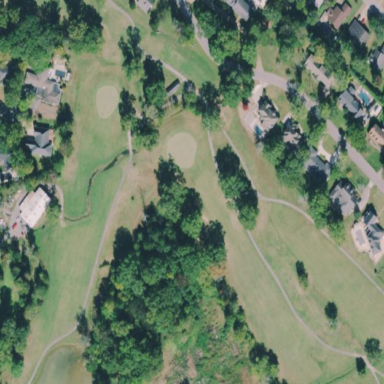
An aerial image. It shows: Golf fairway surrounded by grass.